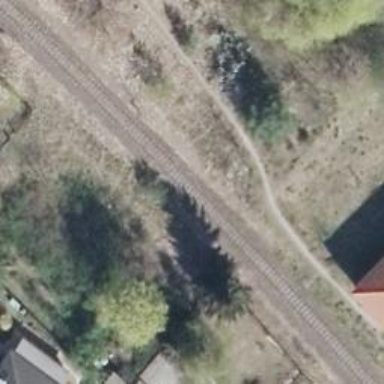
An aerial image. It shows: Abandoned railway.